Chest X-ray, AP view. Patient: 31 years old, sex F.
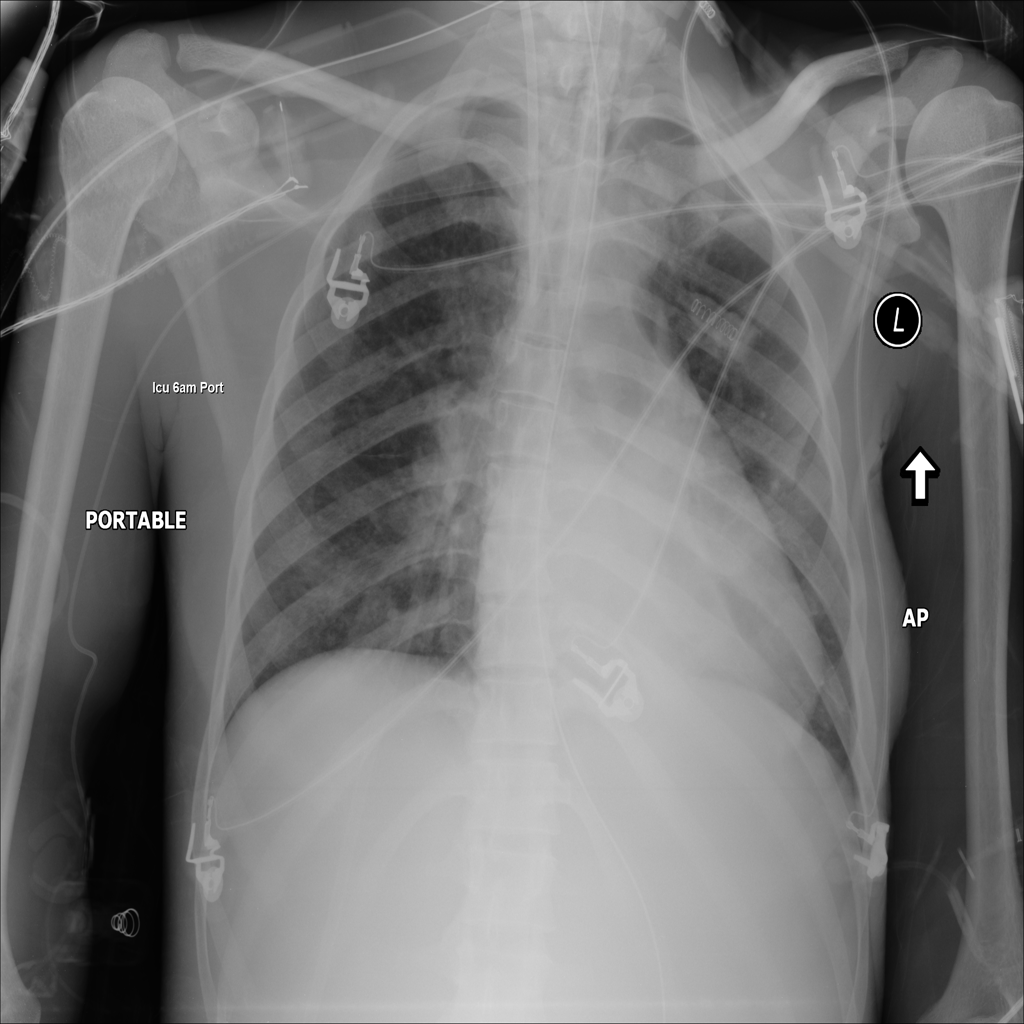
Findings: Infiltration